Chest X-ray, AP view. Patient: 30 years old, sex F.
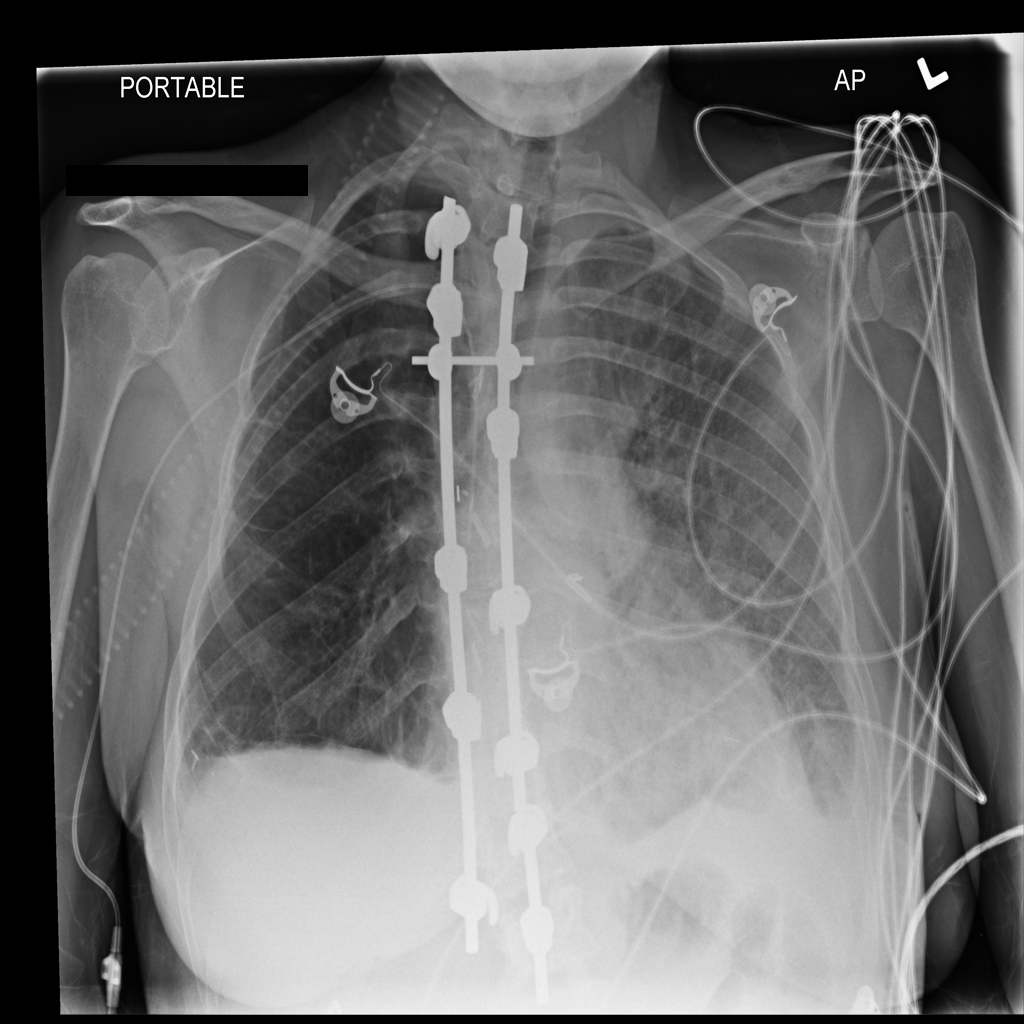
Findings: No Finding